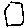
Label: hexagon